Question: I am trying to implement a drop shadow effect to my layout and decided to go with the elevation option.
But what I end up with in the Android Studio preview doesn't show up on the device for some reason. I will attach screenshot of Android Studio preview and device. And I will provide the code I have used.
[
'''
<shape xmlns:android="http://schemas.android.com/apk/res/android"
android:shape="rectangle">
<solid android:color="#90000000" />
<corners android:radius="10dp" />
</shape>
<RelativeLayout
android:outlineProvider="bounds"
android:layout_width="match_parent"
android:layout_height="match_parent"
android:gravity="center"
android:layout_gravity="center"
android:paddingLeft="40dp"
android:paddingRight="40dp"
android:paddingTop="20dp"
android:paddingBottom="20dp"
android:clipToPadding="false">
<RelativeLayout
android:layout_width="300dp"
android:layout_height="300dp"
android:background="@drawable/button_shadow"
android:elevation="30dp"
/>
</RelativeLayout>
'''
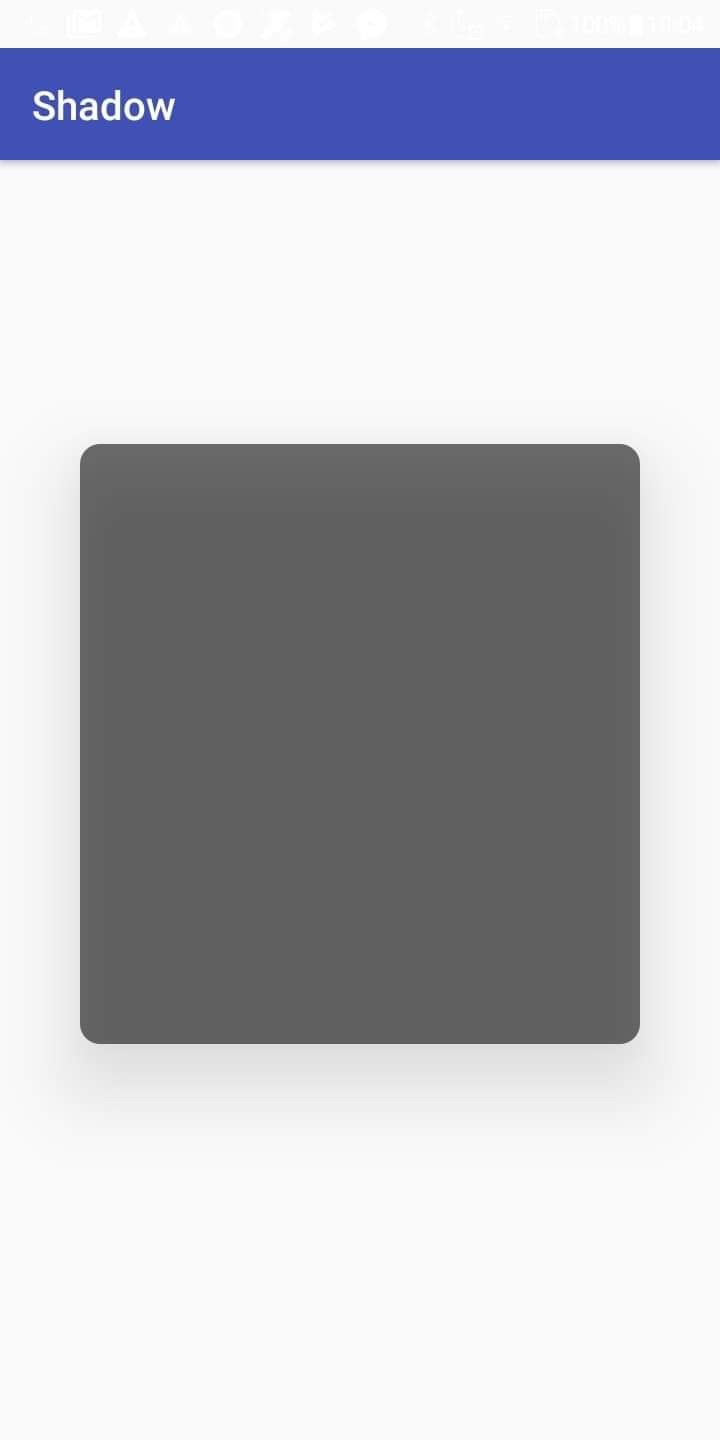
Answer: The 'elevation' property is supported only on Android 5.0+. So I think you are running your app on older device.
Here is a solution, you can use 'CardView' as an alternative to 'RelativeLayout'.
Add dependency in your 'build.gradle'()app
'''
compile 'com.android.support:cardview-v7:26.0.0'
'''
Then use it in your xml file like this
'''
<android.support.v7.widget.CardView
android:id="@+id/media_card_view"
android:layout_width="300dp"
android:layout_height="300dp"
card_view:cardBackgroundColor="@android:color/white"
card_view:cardElevation="30dp"
card_view:cardUseCompatPadding="true">
...
</android.support.v7.widget.CardView>
'''
Or you can make your own shadow using 'LayerList', create a file called 'shadow.xml' and place it in your 'Drawable' folder
'''
<?xml version="1.0" encoding="utf-8"?>
<layer-list xmlns:android="http://schemas.android.com/apk/res/android">
<!--the shadow comes from here-->
<item
android:bottom="0dp"
android:drawable="@android:drawable/dialog_holo_light_frame"
android:left="0dp"
android:right="0dp"
android:top="0dp">
</item>
<item
android:bottom="0dp"
android:left="0dp"
android:right="0dp"
android:top="0dp">
<!--whatever you want in the background, here i preferred solid white -->
<shape android:shape="rectangle">
<solid android:color="@android:color/white" />
</shape>
</item>
</layer-list>
'''
Then you assign it to your view like this
'''
android:background="@drawable/shadow"
'''